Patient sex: M
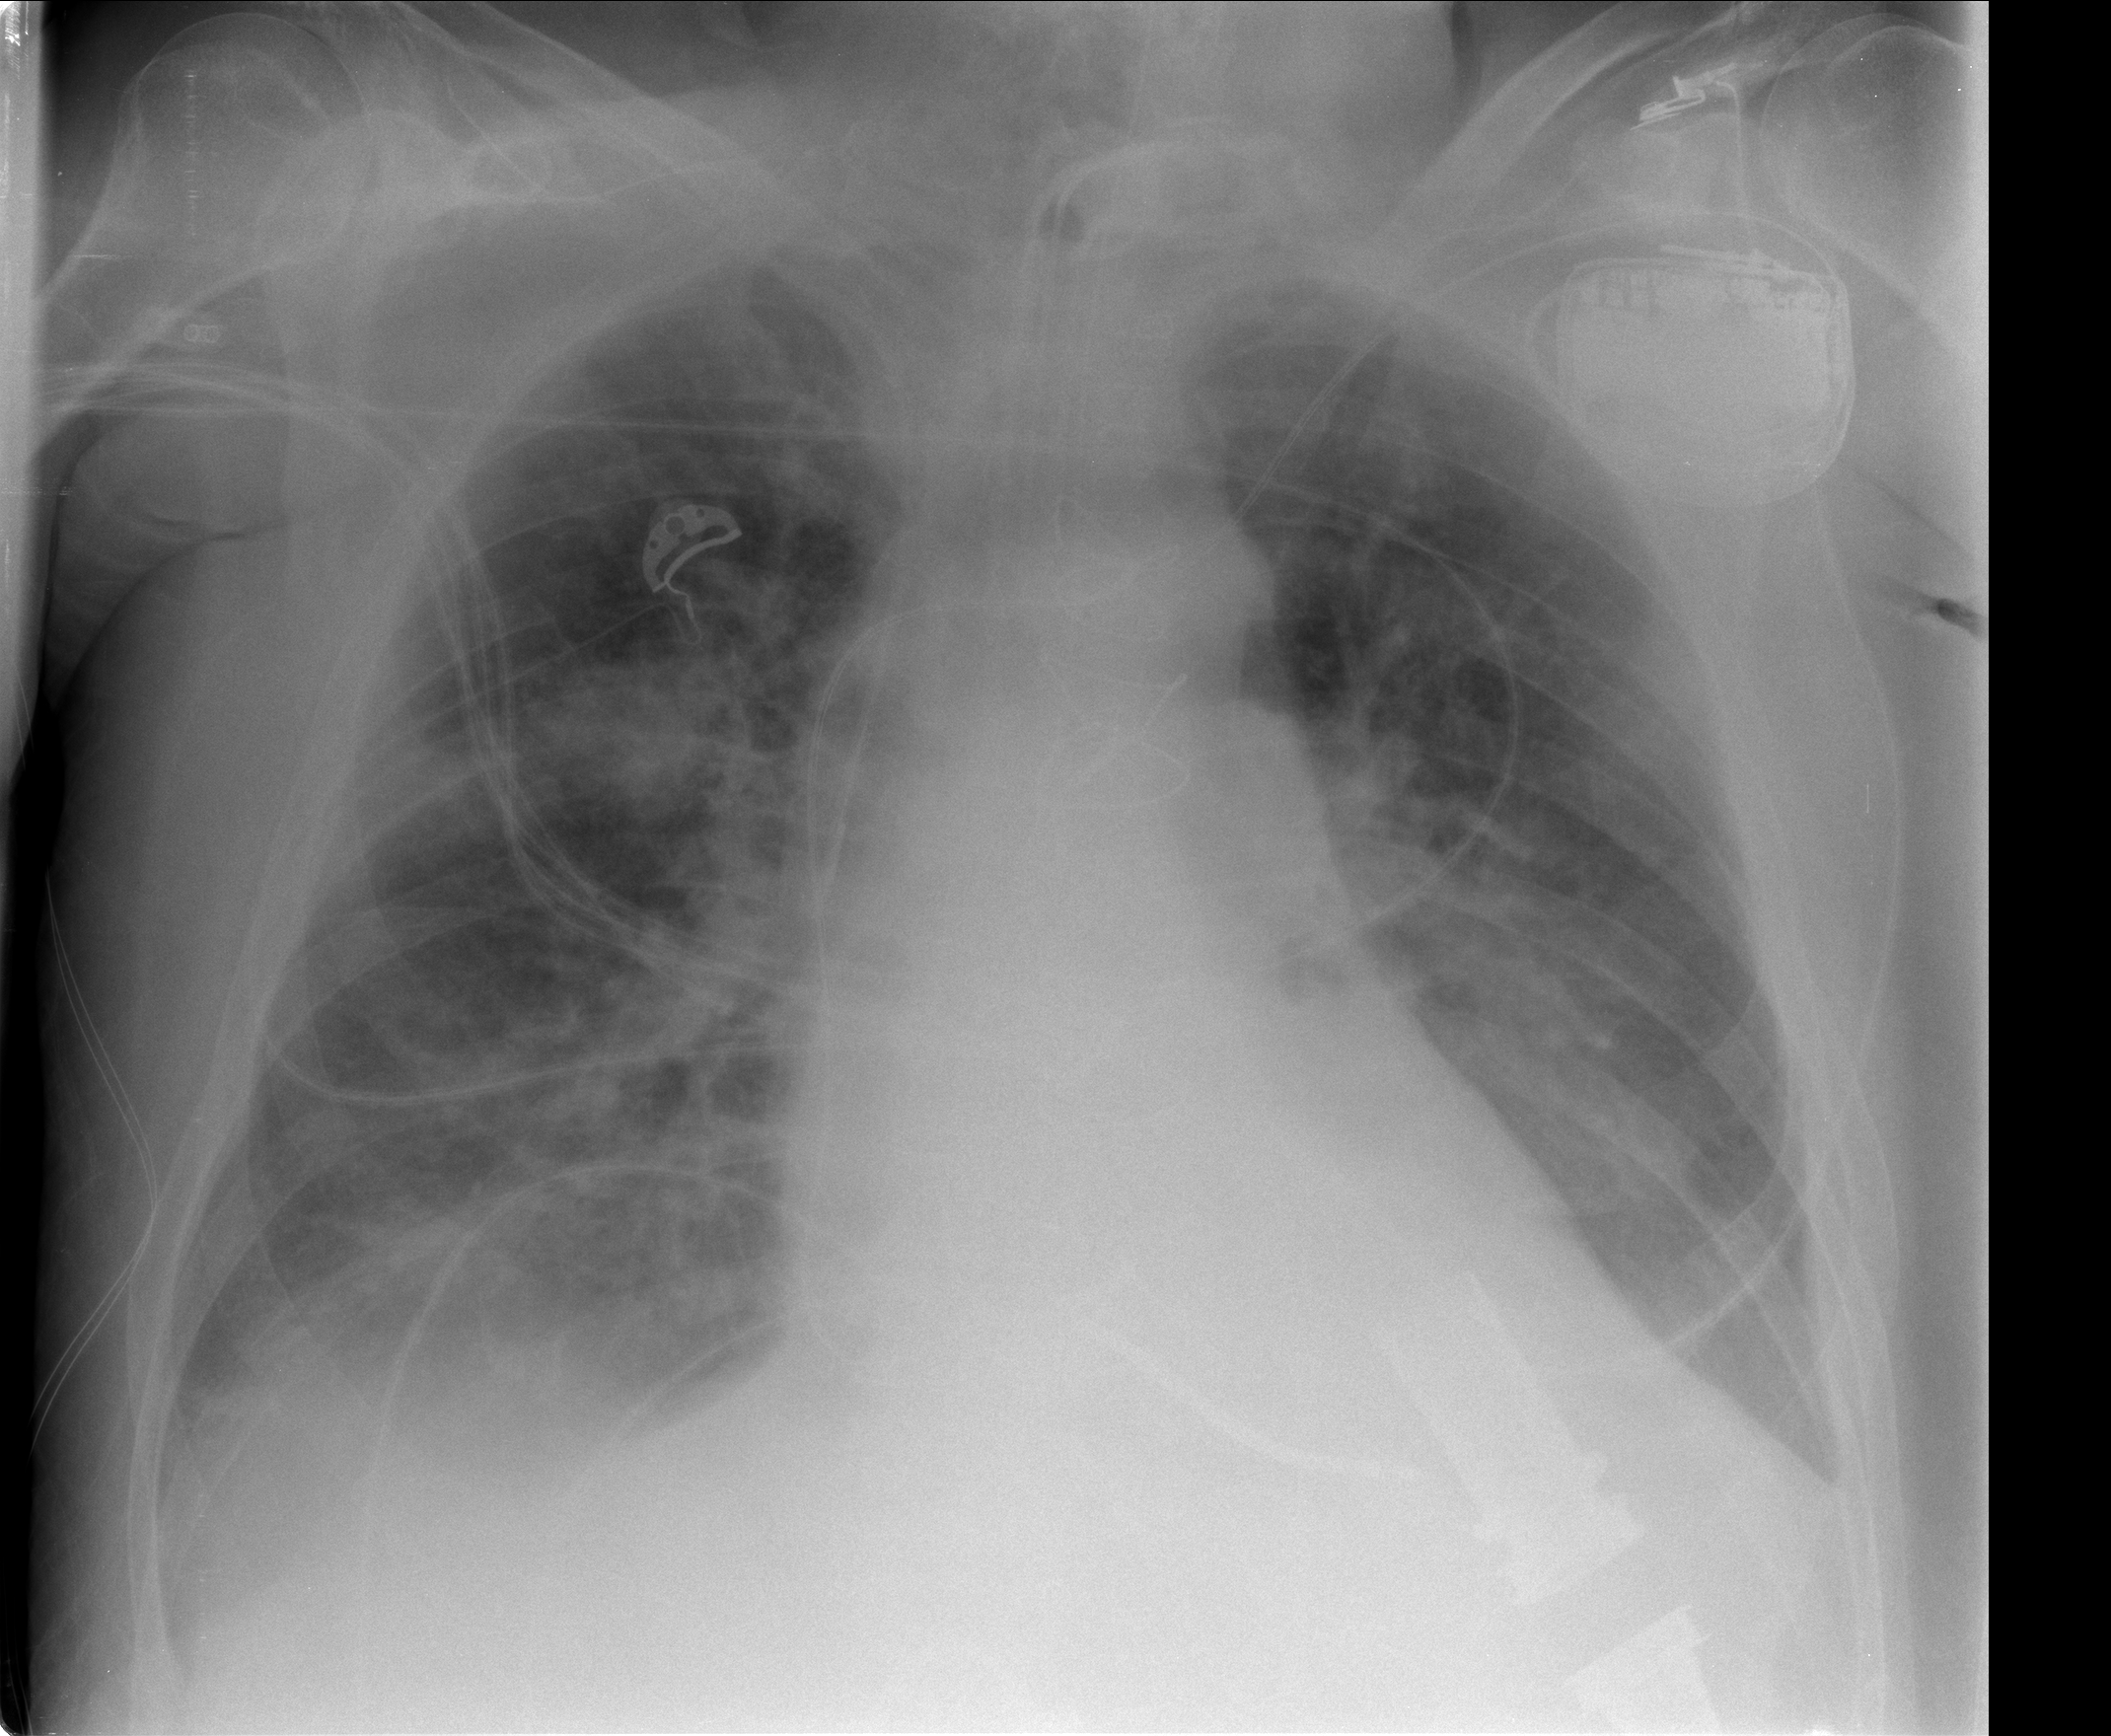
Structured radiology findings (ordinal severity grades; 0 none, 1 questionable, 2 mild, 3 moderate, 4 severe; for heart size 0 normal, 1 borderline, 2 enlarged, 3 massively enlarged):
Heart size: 2
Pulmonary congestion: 2
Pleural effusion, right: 1
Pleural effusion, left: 1
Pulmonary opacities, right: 0
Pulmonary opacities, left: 0
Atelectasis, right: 2
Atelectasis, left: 1